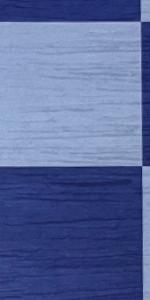
Label: Empty